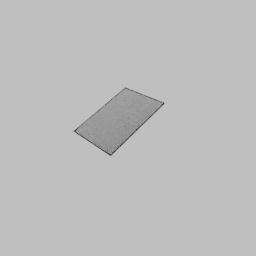
Label: decoration